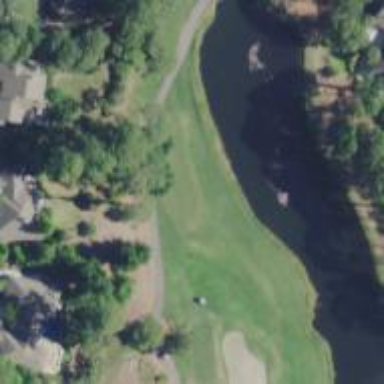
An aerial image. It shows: Path designated for golf carts.